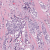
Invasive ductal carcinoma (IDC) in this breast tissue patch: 1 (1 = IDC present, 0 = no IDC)